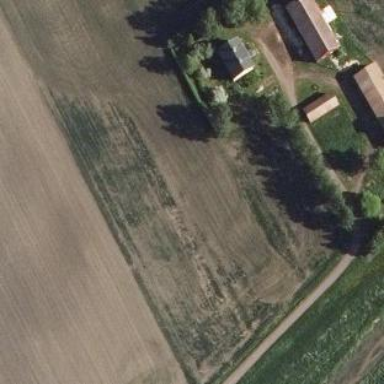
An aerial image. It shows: Farmyard area.